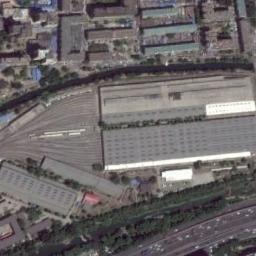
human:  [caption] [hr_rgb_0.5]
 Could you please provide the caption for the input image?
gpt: The railway station is next to some buildings and trees .

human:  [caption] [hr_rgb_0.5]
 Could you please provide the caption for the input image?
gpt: There is a big railway station in the city .

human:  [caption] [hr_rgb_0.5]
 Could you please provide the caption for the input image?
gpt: There are many buildings of different shapes beside the railway station .

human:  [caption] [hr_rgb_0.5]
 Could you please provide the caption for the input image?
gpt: The railway station has lots of railways and some buildings and a road is next to the railway station .

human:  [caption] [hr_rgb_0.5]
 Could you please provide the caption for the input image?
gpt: There are some green trees and buildings beside the railway station .